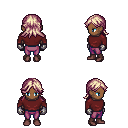
a pixel art fantasy rpg character, female body template, human, dark skin, maroon long-sleeve shirt, magenta pants, white blonde loose hair, metal gloves, maroon shoes, four views (front, back, left, right), 2x2 character sprite sheet, small pixel art, hard edges, no anti-aliasing